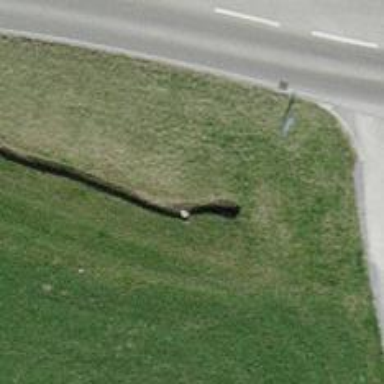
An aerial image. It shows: Drain that serves as waterway.